Question: i need to write a simple 'CSV file' using 'OutputStreamWriter' everything works 'OK' but i have a problem a have in the first 'Header' on the CSV the outer left on every line seems to 'ADD' improperly a 'Character or a sequence of them' in the 'String' here is my 'Java Code'
'''
private final Character SEPARATOR=';';
private final Character LINE_FEED='
';
public void createCSV(final String fileName)//......
{
try
(final OutputStream outputStream = new FileOutputStream(fileName);
final OutputStreamWriter writer=new OutputStreamWriter(outputStream,StandardCharsets.UTF_16);)
{
final StringBuilder builder = new StringBuilder().append("Fecha").append(SEPARATOR)
.append("NoExp").append(SEPARATOR)
.append("NoFactura").append(SEPARATOR).append(LINE_FEED);
writer.append(builder.toString());
writer.append(builder.toString());
writer.flush();
}catch (IOException e){e.printStackTrace();}
}
'''
unfortunalety i am receiving this ouput always happens in the first line if i repeat the same output to the second line in the 'CSV' everything works smoothly is a Java problem or is my Excel gives me nightmares??.. thank a lot..

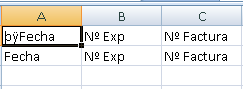
Answer: This is a superfluous byte order mark (BOM), '', a zero width space, its byte encoding used to determine whether it is UTF-16LE (little endian) or UTF-16-BE (big endian).
Write '"UTF16-LE"', which has the Windows/Intel ordering of least significant byte, most significant byte.
'''
StandardCharsets.UTF_16LE
'''